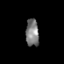
Tissue: prostate
Cell type: T cells
Senescence score: 0.3102
Nuclear area (px): 353
Mean DAPI intensity: 123.688